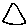
Label: triangle